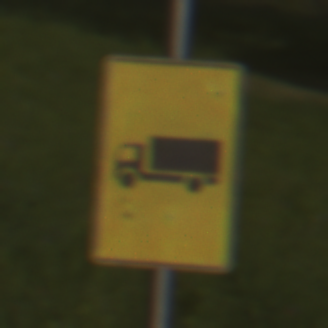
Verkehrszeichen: KFZZulaessigeGesamtmasse3Komma5TOhnePfeilsymbol
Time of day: MorningAfternoon
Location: Outdoor (Nature)
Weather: PartlyCloudy
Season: NotSpecified
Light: Natural